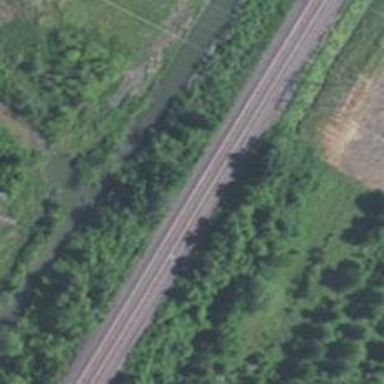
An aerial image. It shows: Railway track.